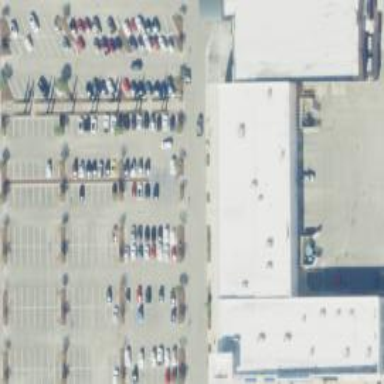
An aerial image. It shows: Retail building.